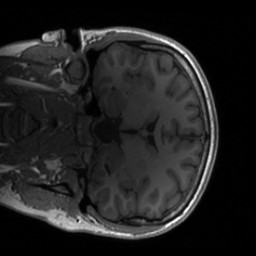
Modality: T1w
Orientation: coronal
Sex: female